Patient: sex M, age 31
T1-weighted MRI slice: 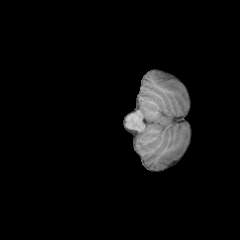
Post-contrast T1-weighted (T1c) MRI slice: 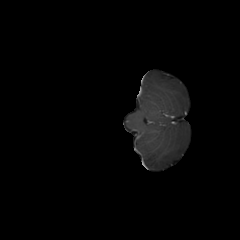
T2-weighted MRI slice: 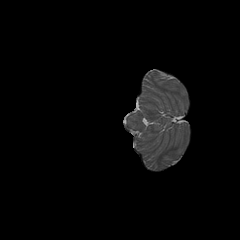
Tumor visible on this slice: no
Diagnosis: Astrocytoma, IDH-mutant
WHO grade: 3